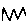
Label: zigzag